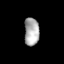
Tissue: lung
Cell type: T cells
Senescence score: 0.2088
Nuclear area (px): 406
Mean DAPI intensity: 172.557